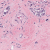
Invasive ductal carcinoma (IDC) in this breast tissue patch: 1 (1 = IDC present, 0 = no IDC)